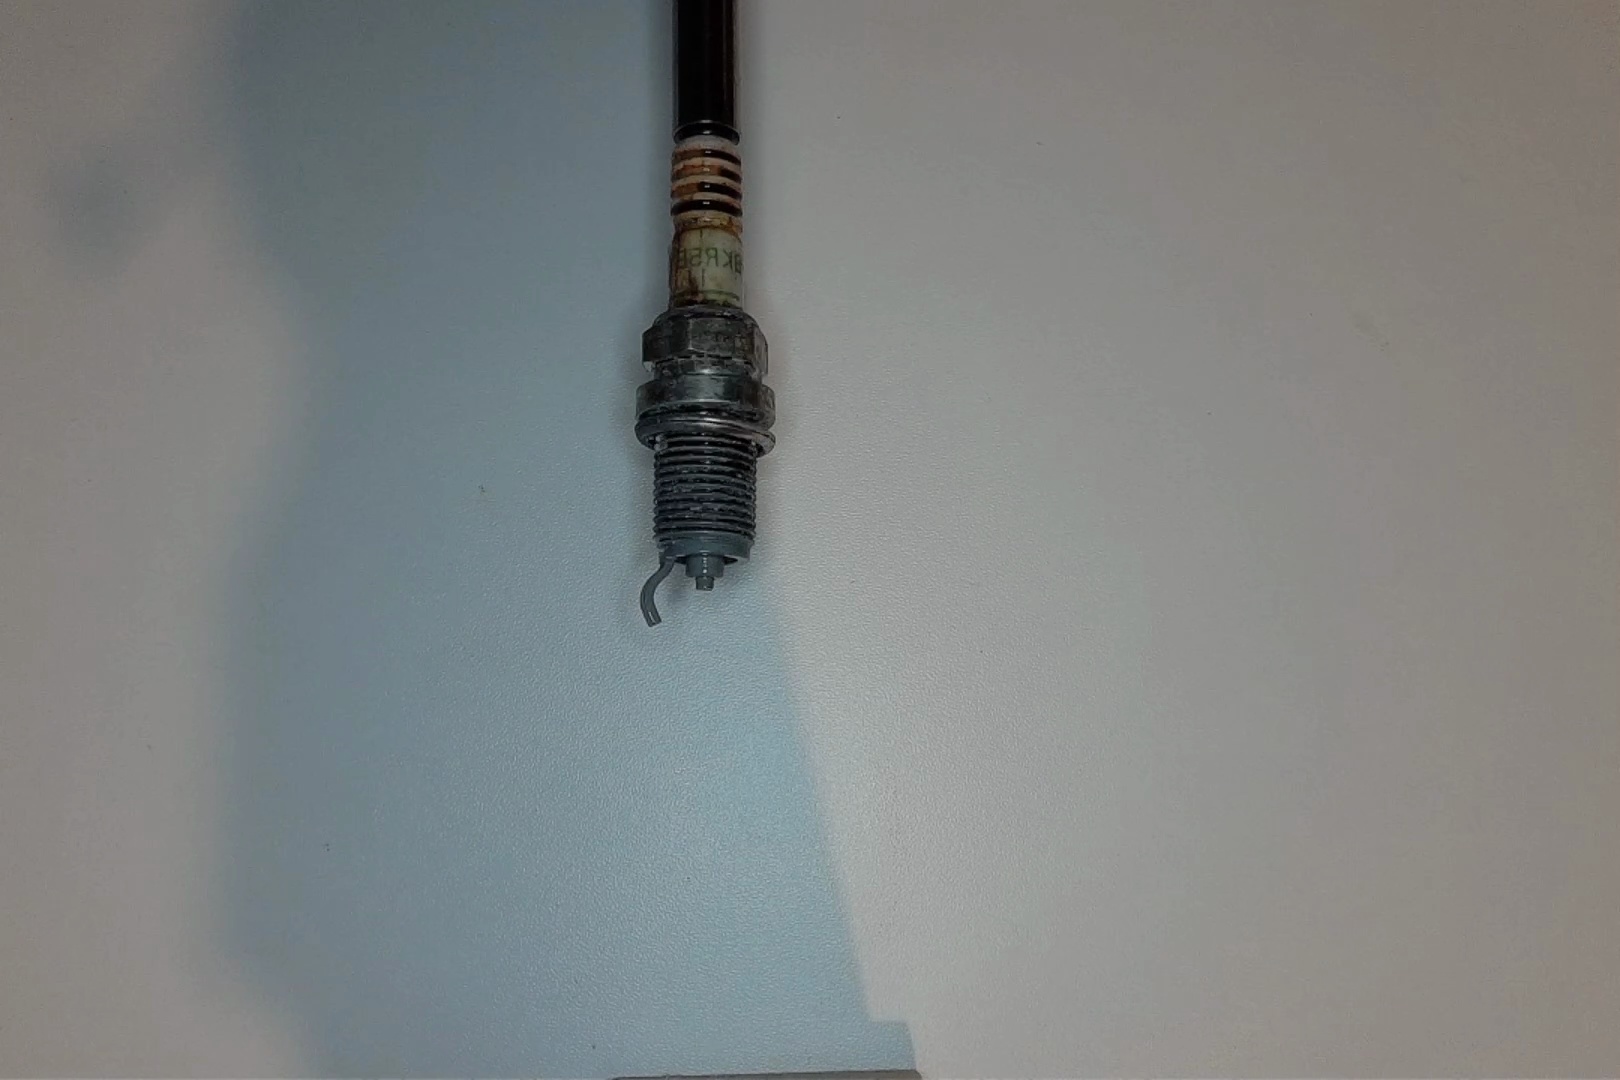
Label: anomaly